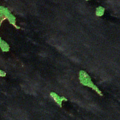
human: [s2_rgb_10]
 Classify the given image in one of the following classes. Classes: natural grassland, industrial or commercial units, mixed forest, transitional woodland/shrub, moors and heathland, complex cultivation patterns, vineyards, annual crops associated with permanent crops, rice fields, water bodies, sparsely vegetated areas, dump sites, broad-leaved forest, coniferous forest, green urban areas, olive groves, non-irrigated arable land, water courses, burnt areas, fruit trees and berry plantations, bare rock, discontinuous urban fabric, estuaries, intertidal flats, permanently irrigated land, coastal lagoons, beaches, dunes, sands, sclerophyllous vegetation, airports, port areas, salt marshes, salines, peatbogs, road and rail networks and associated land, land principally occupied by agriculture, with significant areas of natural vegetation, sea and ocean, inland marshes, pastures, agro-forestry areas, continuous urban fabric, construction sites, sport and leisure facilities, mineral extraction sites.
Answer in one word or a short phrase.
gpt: land principally occupied by agriculture, with significant areas of natural vegetation, water bodies